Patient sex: M
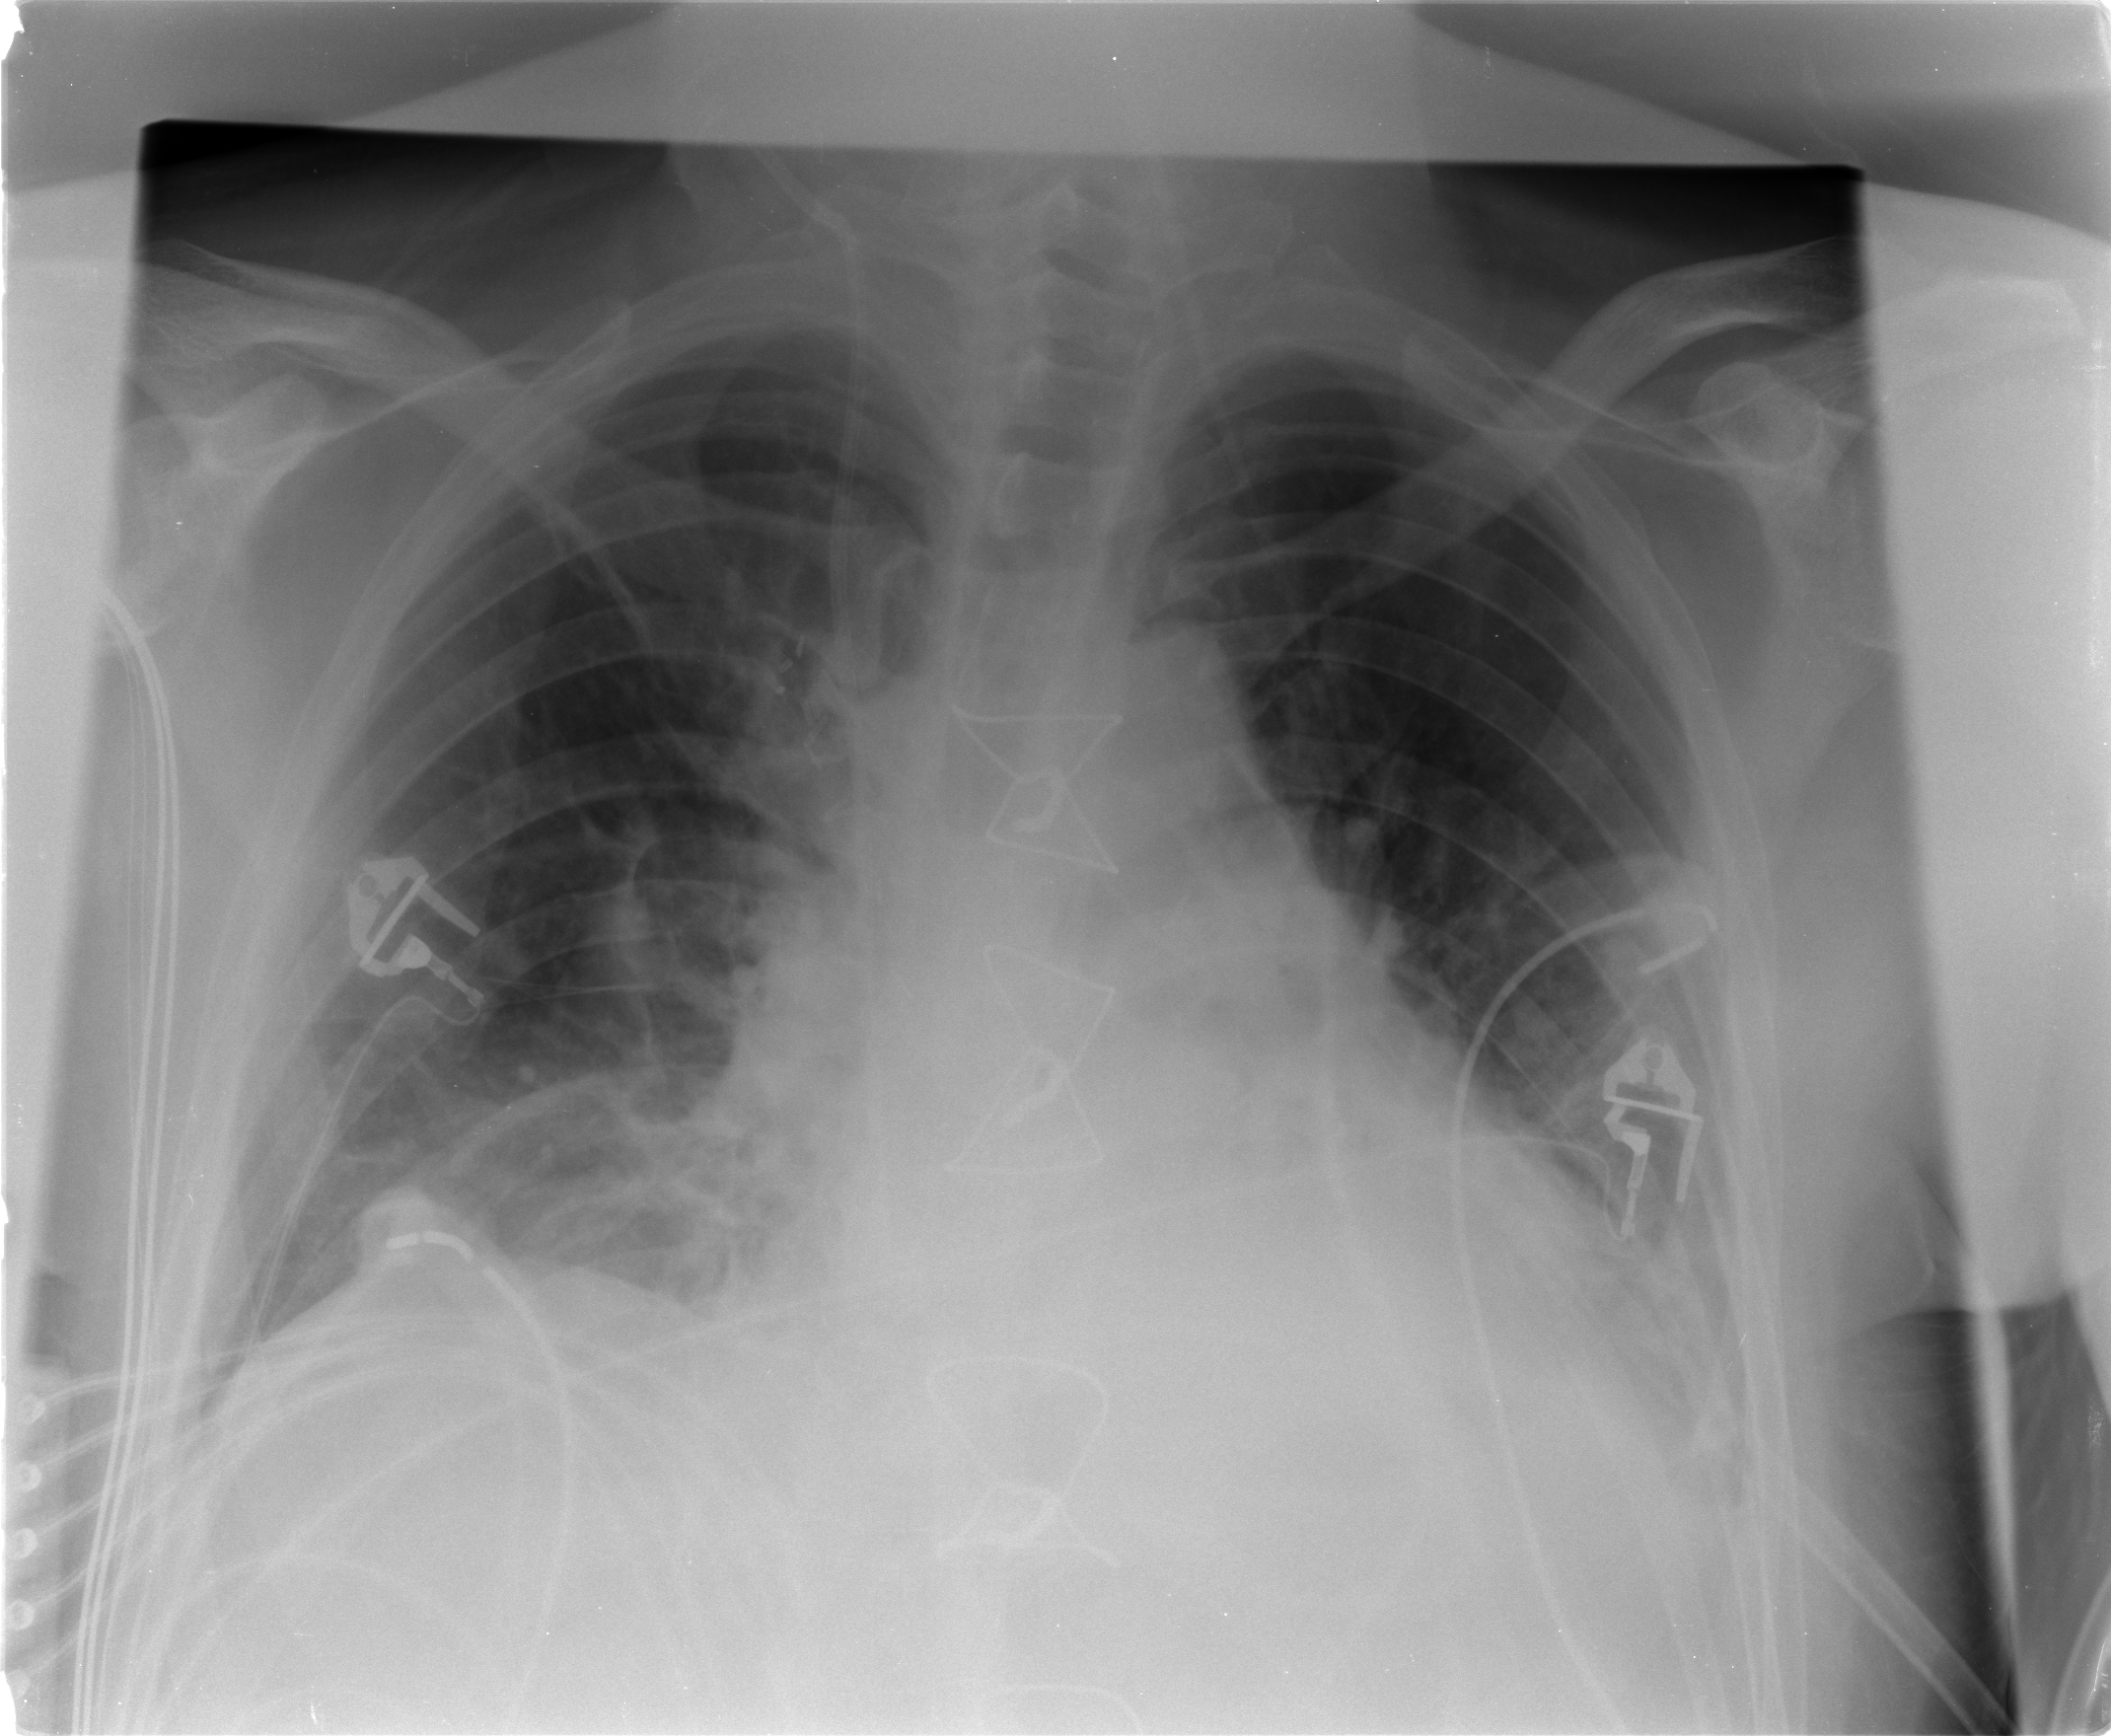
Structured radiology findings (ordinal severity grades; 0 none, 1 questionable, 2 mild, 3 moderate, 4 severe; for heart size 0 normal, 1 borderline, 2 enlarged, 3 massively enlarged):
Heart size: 2
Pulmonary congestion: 2
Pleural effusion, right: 0
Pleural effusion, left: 1
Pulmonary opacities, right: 2
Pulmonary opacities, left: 0
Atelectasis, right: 2
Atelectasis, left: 2